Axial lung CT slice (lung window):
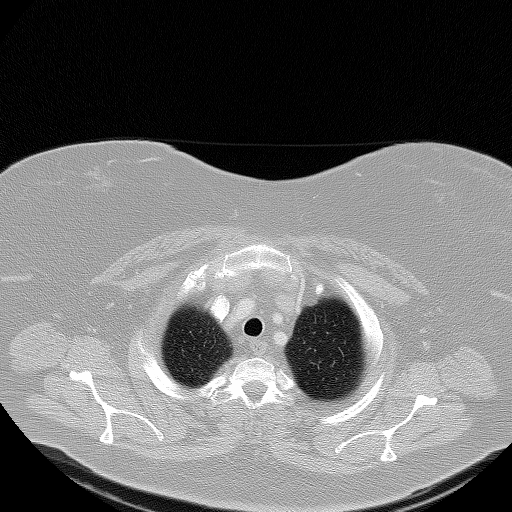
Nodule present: no